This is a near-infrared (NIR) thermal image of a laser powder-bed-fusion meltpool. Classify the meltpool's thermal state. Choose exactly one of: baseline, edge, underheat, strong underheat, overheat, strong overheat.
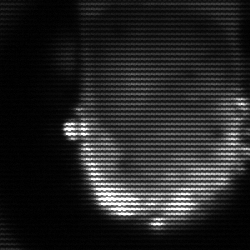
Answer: baseline